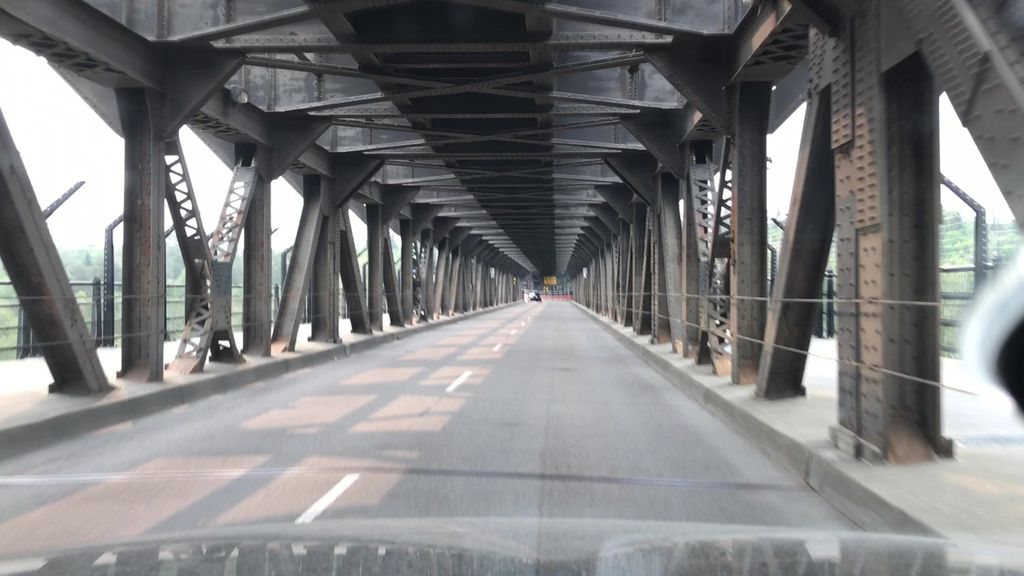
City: edmonton